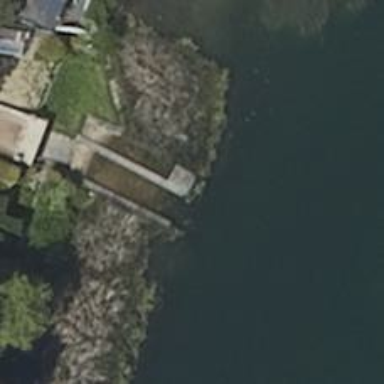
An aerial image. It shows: Man-made pier.